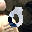
Label: 0